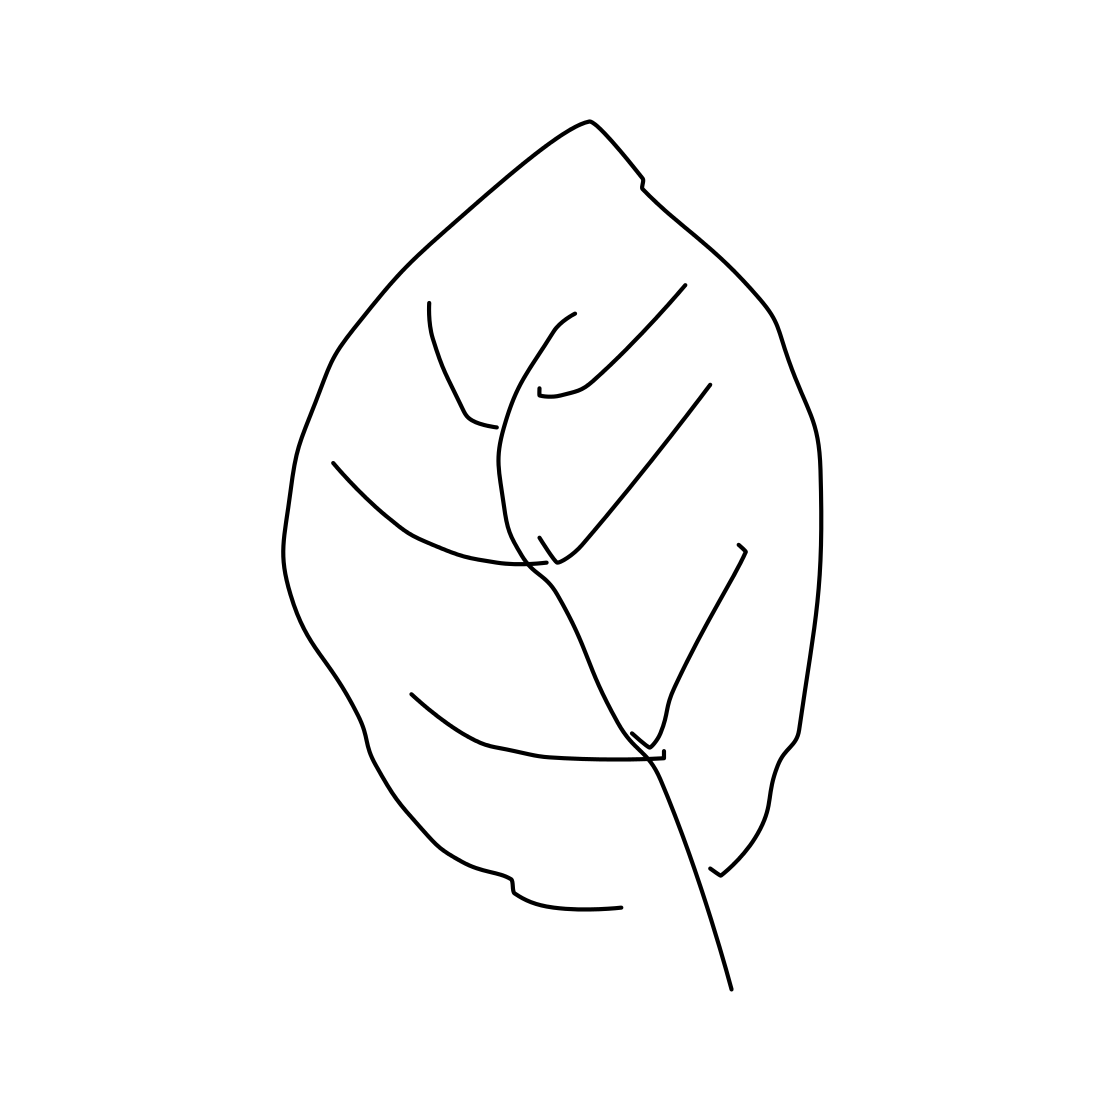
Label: leaf